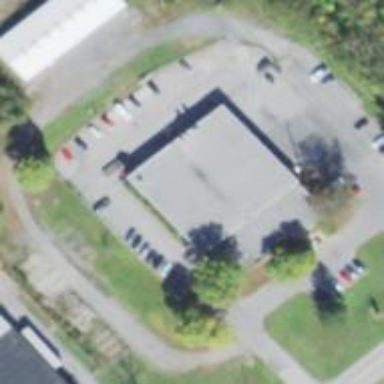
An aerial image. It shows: Car rental service.